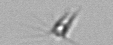
Label: Calciopappus